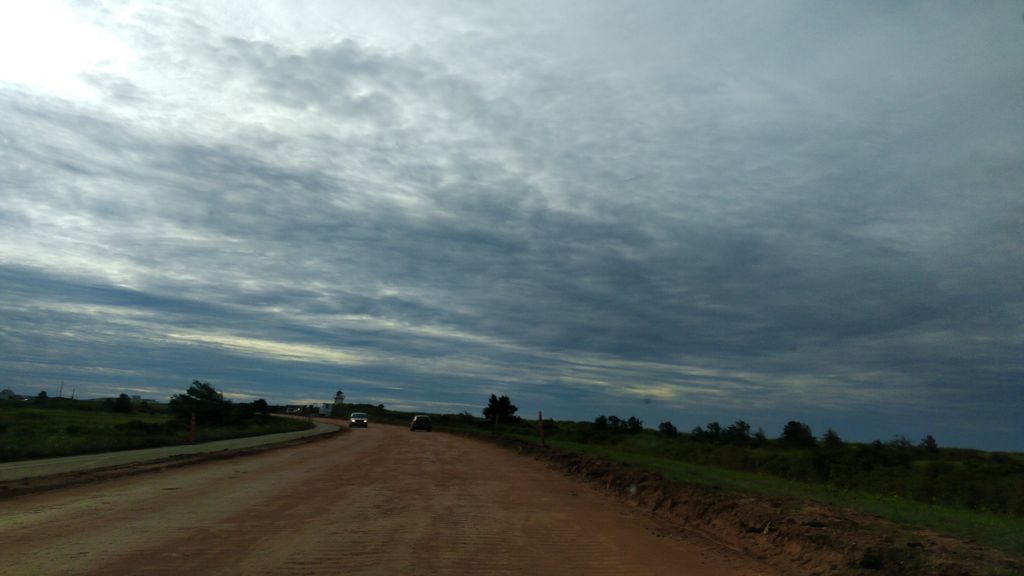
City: charlottetown